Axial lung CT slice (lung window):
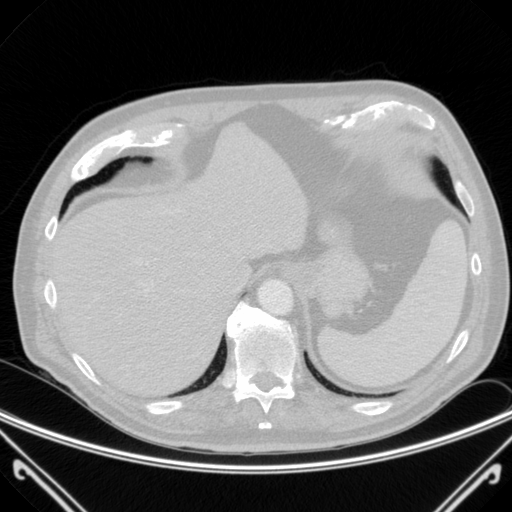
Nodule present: no